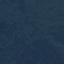
Label: Forest